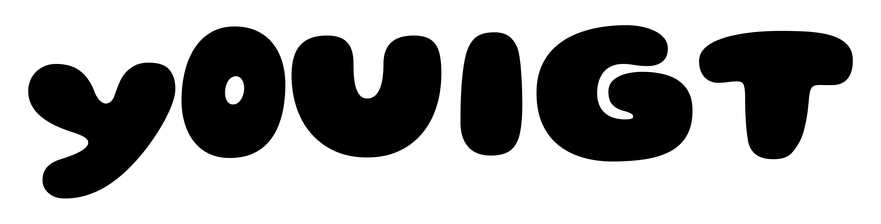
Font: Gluten_Black